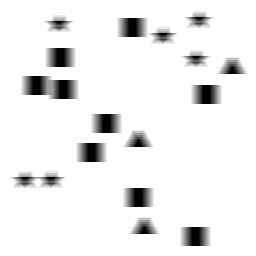
Squares: 9
Triangles: 3
Stars: 6
Total shapes: 18